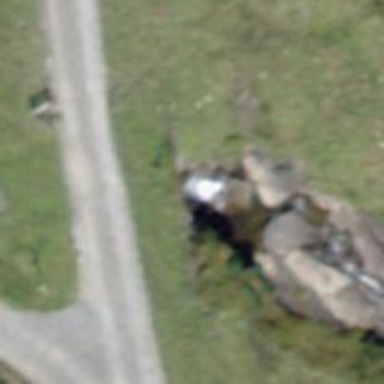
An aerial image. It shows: Culvert tunnel.